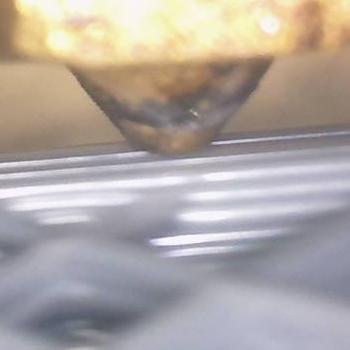
Flow rate: 133%